Question: On the image, a drawer layout is inside a ViewPager + Tab. I want to open the Drawer Menu but the when I click the , does nothing. I just wanted to display the menu on this scenario.
On some point, when I swipe to the right the drawer to be opened, but instead the viewPager got triggered and transferred to the next page.
Could I possibly put a border like drawable instead, in the drawer menu so that by the time I click the border or drag it it will open the drawer? The blue line is just an added edit but not in the actual scenario.

'''
switch(arg0){
/** Android tab is selected */
case 0:
DrawerLayoutFragment androidFragment = new DrawerLayoutFragment();
data.putInt("current_page", arg0+1);
androidFragment.setArguments(data);
return androidFragment;
'''
'''
public class DrawerLayoutFragment extends Fragment implements SimpleGestureListener{
private SimpleGestureFilter detector;
private DrawerLayout mDrawerLayout;
private ListView mDrawerList;
private ActionBarDrawerToggle mDrawerToggle;
private CharSequence mDrawerTitle;
private CharSequence mTitle;
private String[] mPlanetTitles;
public void onCreate (Bundle savedInstanceState)
{
super.onCreate(savedInstanceState);
detector = new SimpleGestureFilter(getActivity(),this);
mTitle = mDrawerTitle = getActivity().getTitle();
}
@TargetApi(Build.VERSION_CODES.ICE_CREAM_SANDWICH)
public View onCreateView(LayoutInflater inflater, ViewGroup container,
Bundle savedInstanceState) {
View rootView = inflater.inflate(R.layout.drawer_layout_fragment, container, false);
mPlanetTitles = rootView.getResources().getStringArray(R.array.planets_array);
mDrawerLayout = (DrawerLayout) rootView.findViewById(R.id.drawer_layout);
mDrawerList = (ListView) rootView.findViewById(R.id.left_drawer);
// set a custom shadow that overlays the main content when the drawer opens
mDrawerLayout.setDrawerShadow(R.drawable.drawer_shadow, GravityCompat.START);
// set up the drawer's list view with items and click listener
mDrawerList.setAdapter(new ArrayAdapter<String>(getActivity(),
R.layout.drawer_list_item, mPlanetTitles));
mDrawerList.setOnItemClickListener(new DrawerItemClickListener());
//enable ActionBar app icon to behave as action to toggle nav drawer
getActivity().getActionBar().setDisplayHomeAsUpEnabled(true);
getActivity().getActionBar().setHomeButtonEnabled(true);
// ActionBarDrawerToggle ties together the the proper interactions
// between the sliding drawer and the action bar app icon
mDrawerToggle = new ActionBarDrawerToggle(
getActivity(), /* host Activity */
mDrawerLayout, /* DrawerLayout object */
R.drawable.ic_drawer, /* nav drawer image to replace 'Up' caret */
R.string.drawer_open, /* "open drawer" description for accessibility */
R.string.drawer_close /* "close drawer" description for accessibility */
) {
public void onDrawerClosed(View view) {
getActivity().getActionBar().setTitle(mTitle);
getActivity().invalidateOptionsMenu(); // creates call to onPrepareOptionsMenu()
Log.d("onDrawerClosed", "inside");
}
public void onDrawerOpened(View drawerView) {
getActivity().getActionBar().setTitle(mDrawerTitle);
getActivity().invalidateOptionsMenu(); // creates call to onPrepareOptionsMenu()
}
};
mDrawerLayout.setDrawerListener(mDrawerToggle);
if (savedInstanceState == null) {
selectItem(0);
}
return rootView;
}
public boolean onCreateOptionsMenu(Menu menu) {
MenuInflater inflater = getActivity().getMenuInflater();
inflater.inflate(R.menu.main_menu, menu);
return getActivity().onCreateOptionsMenu(menu);
}
@Override
public boolean onOptionsItemSelected(MenuItem item) {
// The action bar home/u p action should open or close the drawer.
// ActionBarDrawerToggle will take care of this.
if (mDrawerToggle.onOptionsItemSelected(item)) {
return true;
}
// Handle action buttons
switch(item.getItemId()) {
default:
Log.d("onOptionsItemSelected", "inside");
return super.onOptionsItemSelected(item);
}
}
protected void onPostCreate(Bundle savedInstanceState) {
super.onCreate(savedInstanceState);
// Sync the toggle state after onRestoreInstanceState has occurred.
mDrawerToggle.syncState();
}
@Override
public void onConfigurationChanged(Configuration newConfig) {
super.onConfigurationChanged(newConfig);
// Pass any configuration change to the drawer toggls
mDrawerToggle.onConfigurationChanged(newConfig);
}
/* The click listner for ListView in the navigation drawer */
private class DrawerItemClickListener implements ListView.OnItemClickListener {
@Override
public void onItemClick(AdapterView<?> parent, View view, int position, long id) {
selectItem(position);
Log.d("DrawerItemClickListener", "inside");
}
}
private void selectItem(int position) {
Log.d("selectItem", "inside");
// update the main content by replacing fragments
PlanetFragment fragment = new PlanetFragment();
Bundle args = new Bundle();
args.putInt(PlanetFragment.ARG_PLANET_NUMBER, position);
fragment.setArguments(args);
FragmentTransaction ft = getChildFragmentManager().beginTransaction();
ft.add(R.id.content_frame, fragment);
ft.setTransition(FragmentTransaction.TRANSIT_FRAGMENT_FADE);
ft.commit();
// update selected item and title, then close the drawer
mDrawerList.setItemChecked(position, true);
setTitle(mPlanetTitles[position]);
mDrawerLayout.closeDrawer(mDrawerList);
}
@TargetApi(Build.VERSION_CODES.HONEYCOMB)
public void setTitle(CharSequence title) {
mTitle = title;
getActivity().getActionBar().setTitle(mTitle);
}
public static class PlanetFragment extends SherlockFragment {
public static final String ARG_PLANET_NUMBER = "planet_number";
public PlanetFragment() {
// Empty constructor required for fragment subclasses
}
@Override
public View onCreateView(LayoutInflater inflater, ViewGroup container,
Bundle savedInstanceState) {
View rootView = inflater.inflate(R.layout.fragment_planet, container, false);
int i = getArguments().getInt(ARG_PLANET_NUMBER);
String planet = getResources().getStringArray(R.array.planets_array)[i];
int imageId = getResources().getIdentifier(planet.toLowerCase(Locale.getDefault()),
"drawable", getActivity().getPackageName());
((ImageView) rootView.findViewById(R.id.image)).setImageResource(imageId);
getActivity().setTitle(planet);
return rootView;
}
}
//Simple Gesture
public boolean dispatchTouchEvent(MotionEvent me){
this.detector.onTouchEvent(me);
return getActivity().dispatchTouchEvent(me);
}
@Override
public void onSwipe(int direction) {
String str = "";
switch (direction) {
case SimpleGestureFilter.SWIPE_RIGHT : str = "Swipe Right";
mDrawerLayout.openDrawer(mDrawerList);
break;
case SimpleGestureFilter.SWIPE_LEFT : str = "Swipe Left";
mDrawerLayout.closeDrawer(mDrawerList);
break;
case SimpleGestureFilter.SWIPE_DOWN : str = "Swipe Down";
break;
case SimpleGestureFilter.SWIPE_UP : str = "Swipe Up";
break;
}
Toast.makeText(getActivity(), str, Toast.LENGTH_SHORT).show();
}
@Override
public void onDoubleTap() {
Toast.makeText(getActivity(), "Double Tap", Toast.LENGTH_SHORT).show();
}
}
'''
'''
<?xml version="1.0" encoding="utf-8"?>
<android.support.v4.widget.DrawerLayout
xmlns:android="http://schemas.android.com/apk/res/android"
android:id="@+id/drawer_layout"
android:layout_width="match_parent"
android:layout_height="match_parent">
<!-- As the main content view, the view below consumes the entire
space available using match_parent in both dimensions. -->
<FrameLayout
android:id="@+id/content_frame"
android:layout_width="match_parent"
android:layout_height="match_parent" />
<!-- android:layout_gravity="start" tells DrawerLayout to treat
this as a sliding drawer on the left side for left-to-right
languages and on the right side for right-to-left languages.
The drawer is given a fixed width in dp and extends the full height of
the container. A solid background is used for contrast
with the content view. -->
<ListView
android:id="@+id/left_drawer"
android:layout_width="240dp"
android:layout_height="match_parent"
android:layout_gravity="start"
android:choiceMode="singleChoice"
android:divider="@android:color/transparent"
android:dividerHeight="0dp"
android:background="#111"/>
</android.support.v4.widget.DrawerLayout>
'''
Sorry sir, iDroid for not updating this quick.
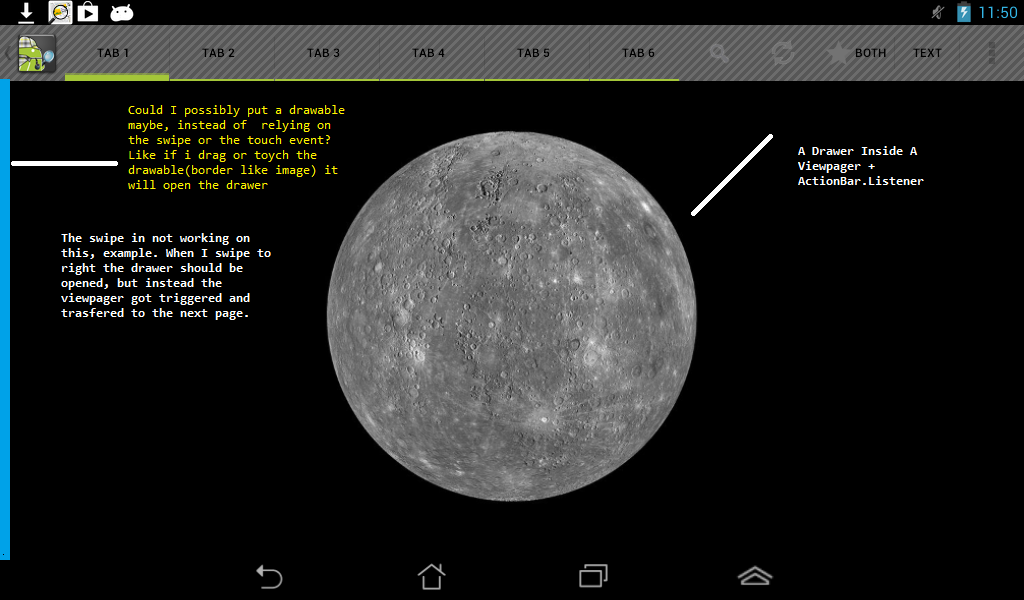
Answer: I also faced the same problem and then i tired <URL>.
You can give it a try as well, that's exactly what you need.
Enjoy Coding...
=====================================================
It seems like you want to add another view in the DrawerLayout. If it is then you can do it like below:
Here is my code of xml layout having drawerlayout:
'''
<?xml version="1.0" encoding="UTF-8"?>
<!--
A DrawerLayout is intended to
be used as the top-level content view using match_parent for both width and
height to consume the full space available.
-->
<android.support.v4.widget.DrawerLayout xmlns:android="http://schemas.android.com/apk/res/android"
xmlns:tools="http://schemas.android.com/tools"
tools:ignore="UnusedResources"
android:id="@+id/drawer_layout"
android:layout_width="match_parent"
android:layout_height="match_parent"
>
<!--
As the main content view, the view below consumes the entire space available
using match_parent in both dimensions.
-->
<FrameLayout
android:id="@+id/content_frame"
android:layout_width="match_parent"
android:layout_height="match_parent" />
<!--
android:layout_gravity="start" tells DrawerLayout to treat this as
a sliding drawer on the left side for left-to-right languages and on the
right side for right-to-left languages. The drawer is given a fixed width
in dp and extends the full height of the container. A solid background is
used for contrast with the content view.
-->
<LinearLayout android:id="@+id/left_drawer"
android:layout_width="240dp"
android:layout_height="match_parent"
android:layout_gravity="start"
android:orientation="horizontal">
<LinearLayout
android:layout_width="240dp"
android:layout_height="match_parent"
android:background="@drawable/list_background_gradient"
android:orientation="vertical" >
<LinearLayout
android:layout_width="match_parent"
android:layout_height="40dp"
android:layout_margin="10dp"
android:gravity="center_vertical"
android:background="@drawable/search_box"
android:orientation="horizontal">
<EditText
android:layout_width="wrap_content"
android:layout_height="match_parent"
android:layout_marginLeft="2dp"
android:layout_marginRight="2dp"
android:paddingLeft="13dp"
android:paddingRight="13dp"
android:layout_weight="1"
android:singleLine="true"
android:hint="SEARCH USER"
android:maxLength="30"
android:textColor="#FFFFFF"
android:background="@android:color/transparent"
android:textSize="15sp" />
<ImageView android:layout_height="20dp"
android:layout_width="wrap_content"
android:layout_marginRight="5dp"
android:layout_marginTop="5dp"
android:layout_marginBottom="5dp"
android:layout_gravity="center"
android:src="@drawable/category_search"
/>
</LinearLayout>
<TextView android:layout_width="240dp"
android:layout_height="wrap_content"
android:text="SELECT A LINE"
android:textSize="20sp"
android:textColor="#FFFFFF"
android:gravity="center_horizontal"
android:paddingTop="5dp"
android:paddingBottom="5dp"
android:layout_marginBottom="2dp"
android:background="#43BBED"
/>
<ListView
android:id="@+id/list_drawer"
android:layout_width="240dp"
android:layout_height="match_parent"
android:layout_gravity="start"
android:layout_margin="2dp"
android:cacheColorHint="#<PHONE>"
android:choiceMode="singleChoice"
android:divider="@android:color/transparent"
android:dividerHeight="0dp"
android:scrollbars="none" />
</LinearLayout>
<ImageView android:layout_height="wrap_content"
android:layout_width="wrap_content"
android:src="@drawable/ic_launcher"
android:scrollX="20dp"
/>
</LinearLayout>
</android.support.v4.widget.DrawerLayout>
'''
And it looks something like this: